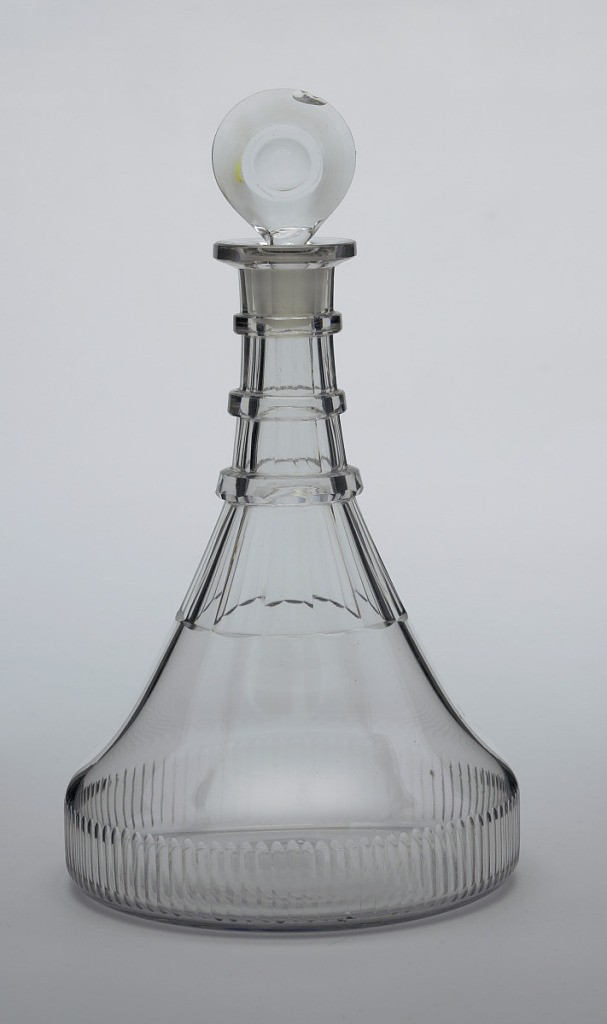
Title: Decanter and stopper
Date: ca. 1810
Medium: Glass
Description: "Ship's decanter" type. Broad, flat base with cut comb flutes. Long tapered flutes interrupted by 3 flat neck rings. Flat projecting lip. Cut target stopper, with fluted neck.